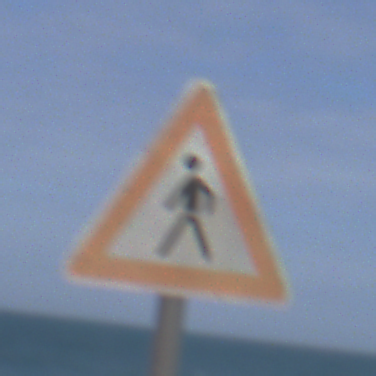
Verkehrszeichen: FussgaengerRechts
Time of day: Midday
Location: Outdoor (Nature)
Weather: PartlyCloudy
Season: NotSpecified
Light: Natural